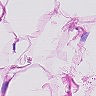
Metastatic tissue present: no